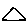
Label: triangle